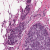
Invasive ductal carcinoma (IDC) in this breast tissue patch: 0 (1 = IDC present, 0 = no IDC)